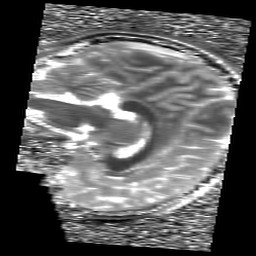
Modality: T1map
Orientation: sagittal
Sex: male
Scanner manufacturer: siemens
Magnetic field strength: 3 T
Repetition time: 5 s
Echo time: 0.00355 s